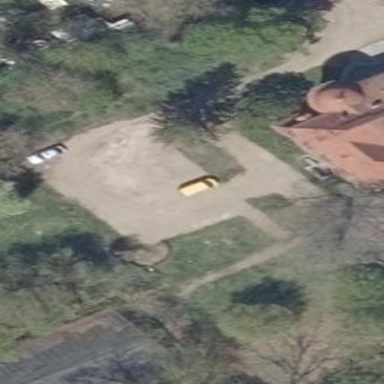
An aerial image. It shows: Parking area with surface.